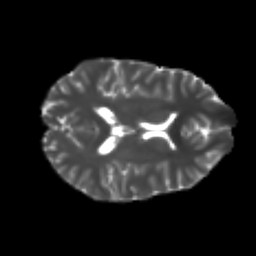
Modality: T2w
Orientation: axial
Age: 19
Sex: female
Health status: healthy
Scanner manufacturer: philips
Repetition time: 7.384 s
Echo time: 0.08599 s